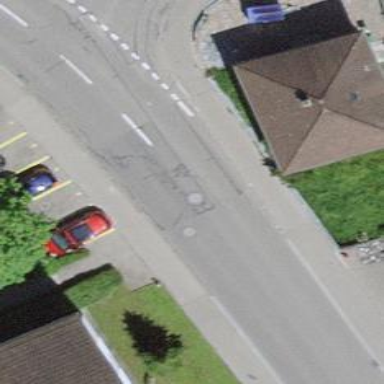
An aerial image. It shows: Sidewalk.